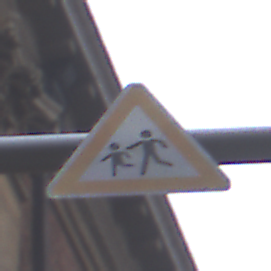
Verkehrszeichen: KinderRechts
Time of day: Midday
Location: Outdoor (Urban)
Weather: Overcast
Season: NotSpecified
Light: Natural